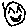
Label: smiley face